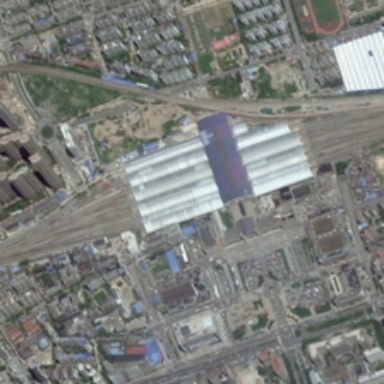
The white house is a railway station .